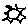
Label: sun